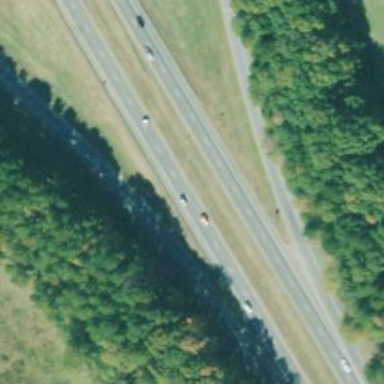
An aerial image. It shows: Trunk link highway with asphalt surface.